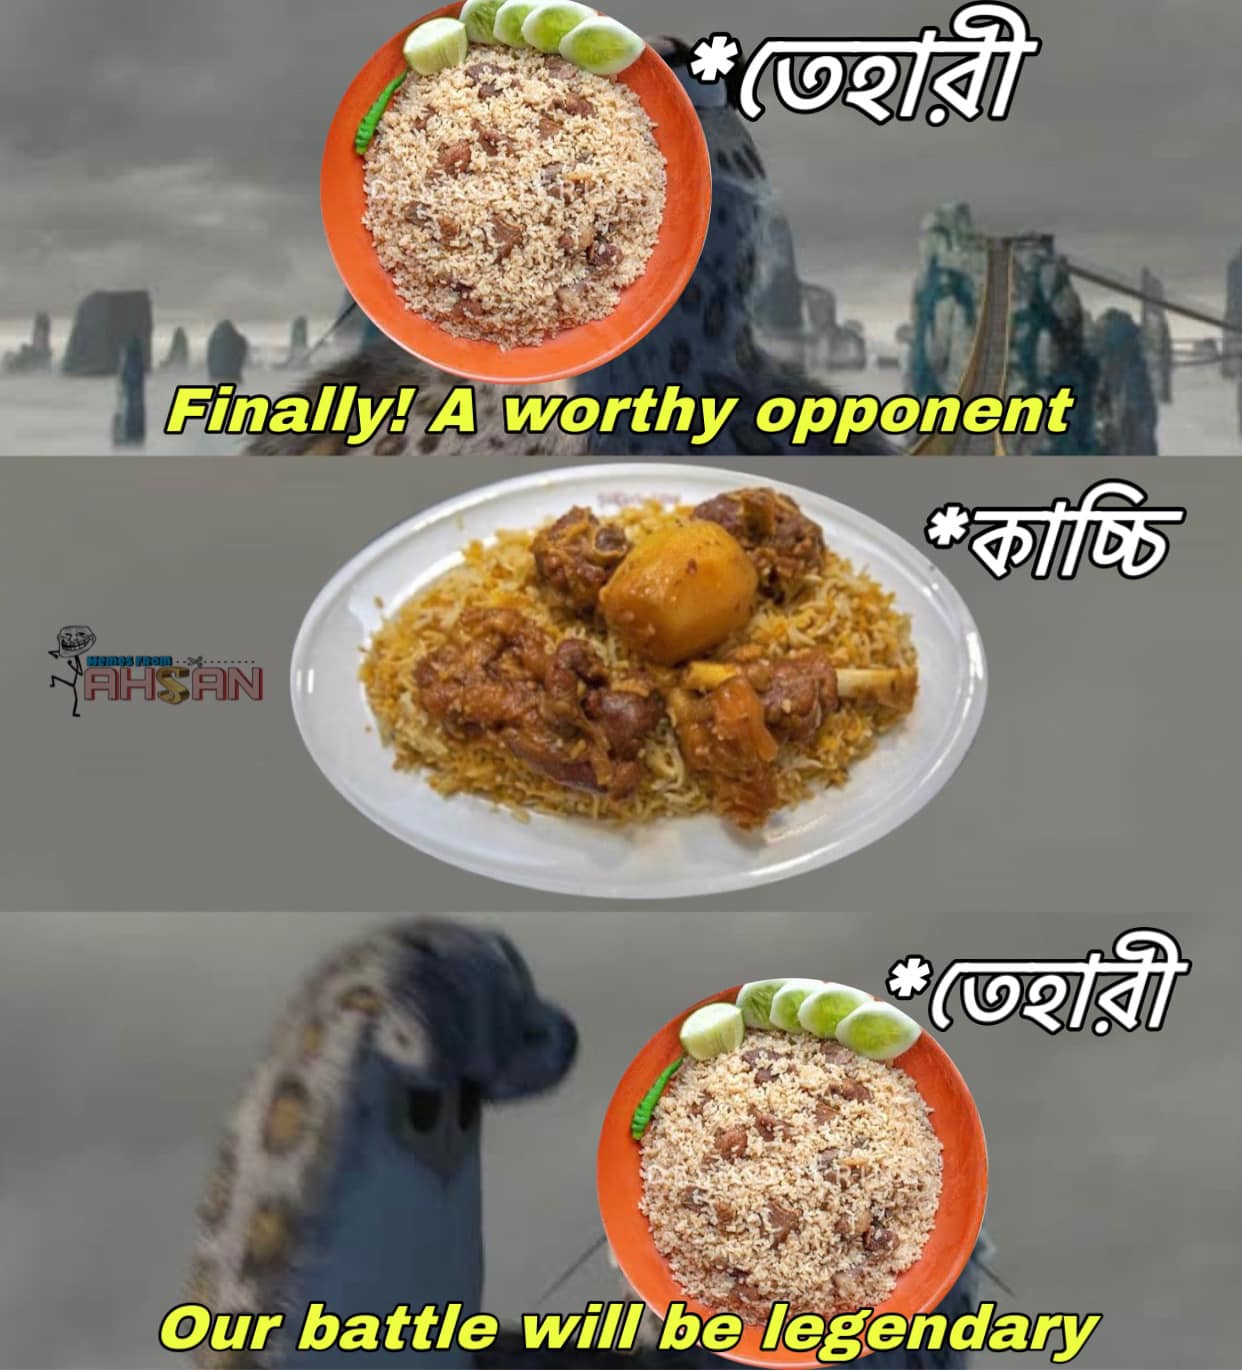
Caption: *তেহেরী  Finally! A worthy opponent      *কাচ্চি     *তেহেরী  Our battle will be legendary
Label: non-hate